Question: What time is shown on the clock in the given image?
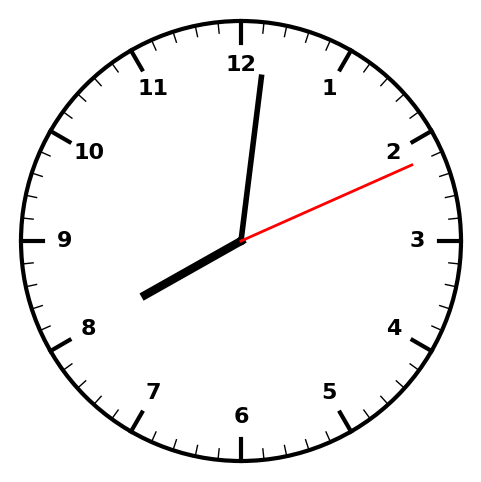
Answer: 08:01:11